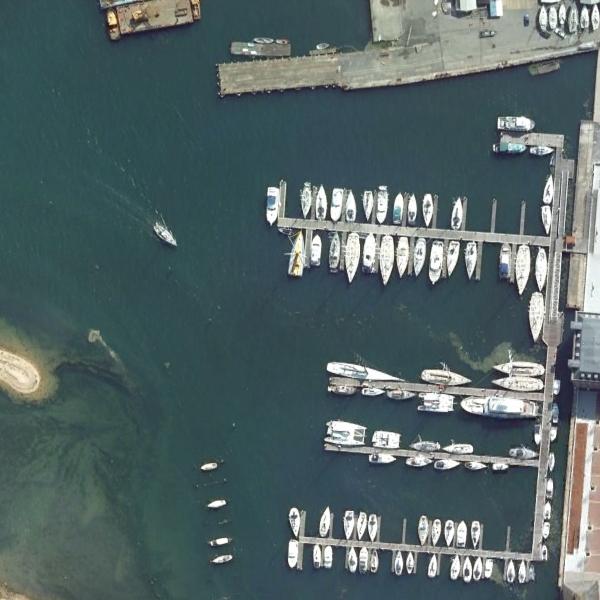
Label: Port